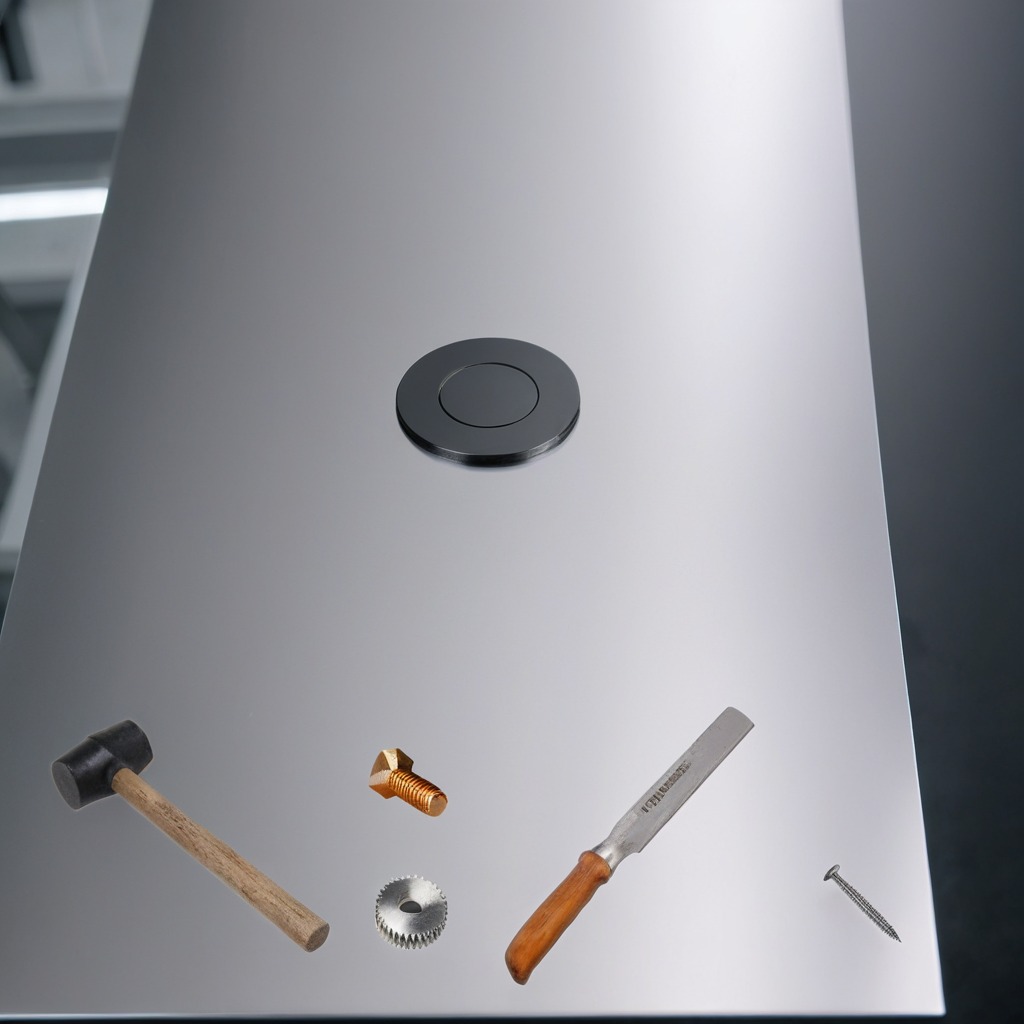
A steel gear with teeth, a metal machine screw, a hammer, an iron nail, and a handheld metal saw are lying on the stainless steel table.